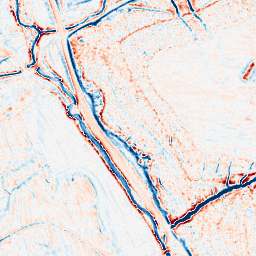
Category: edge_preserving
Decomposition family: anisotropic_diffusion
Decomposition parameters: iterations: 20
kappa: 10
gamma: 0.1
Upsampling method: linear_exact
Upsampling parameters: scale: 8
Upsampling scale: 8